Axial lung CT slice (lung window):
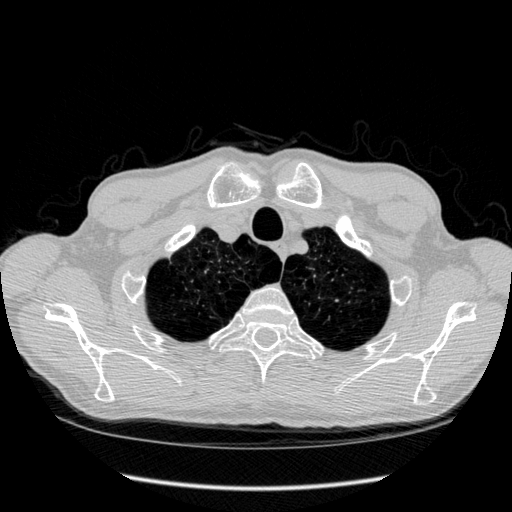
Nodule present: no